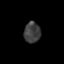
Tissue: skin
Cell type: Epithelial cells
Senescence score: 0.1954
Nuclear area (px): 338
Mean DAPI intensity: 61.817